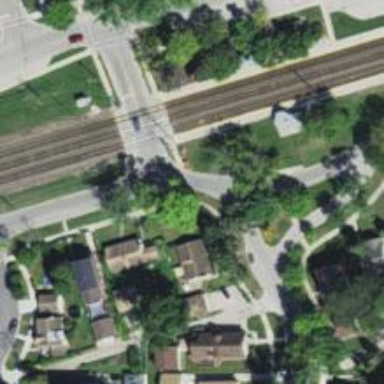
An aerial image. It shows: Crossing for the railway.